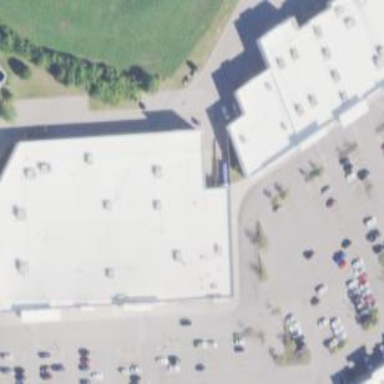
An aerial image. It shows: Department store building.